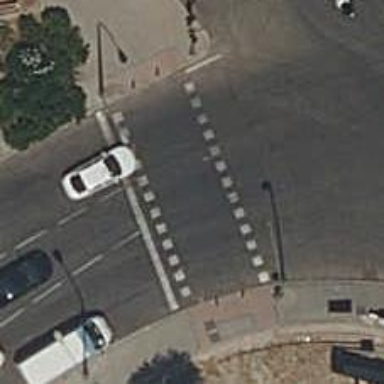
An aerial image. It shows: Zebra crossing with traffic signals. The crossing is marked by traffic lights.